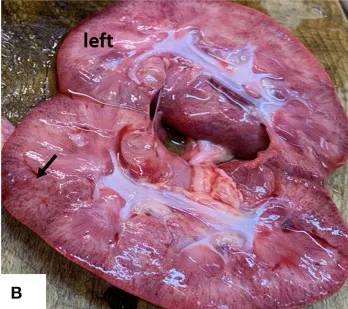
Gross findings of kidneys. Passive hyperemia of the cortex.
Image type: medical_photograph (other_medical_photograph)